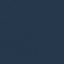
Label: SeaLake